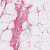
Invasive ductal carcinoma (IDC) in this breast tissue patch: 0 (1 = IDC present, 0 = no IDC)